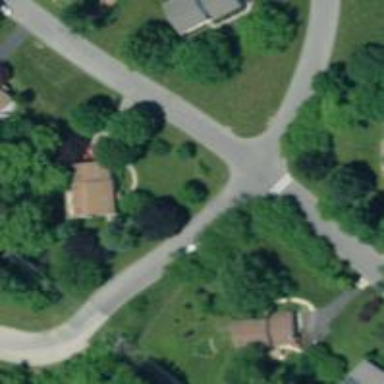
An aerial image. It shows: Residential road.